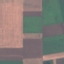
Label: AnnualCrop